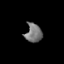
Tissue: skin
Cell type: Fibroblasts
Senescence score: 0.6868
Nuclear area (px): 308
Mean DAPI intensity: 117.019